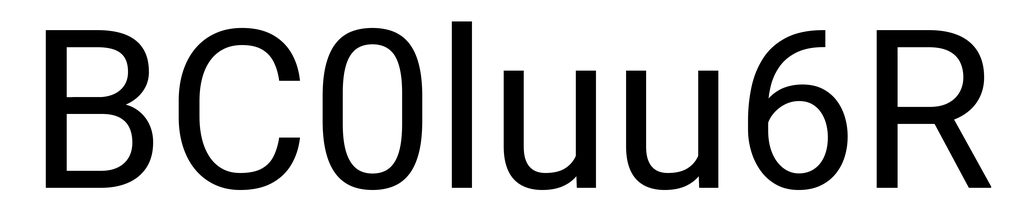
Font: Roboto_Regular